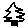
Label: tree